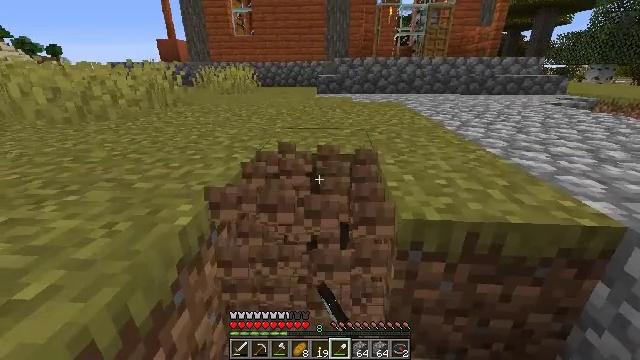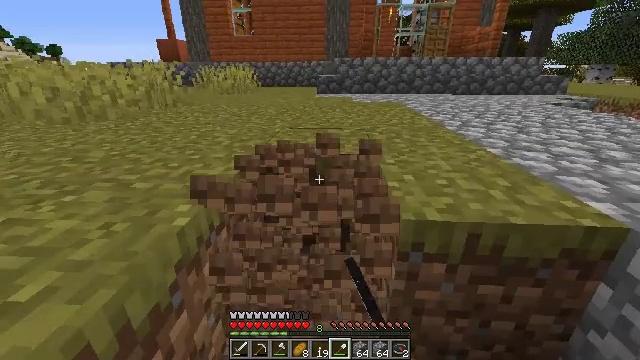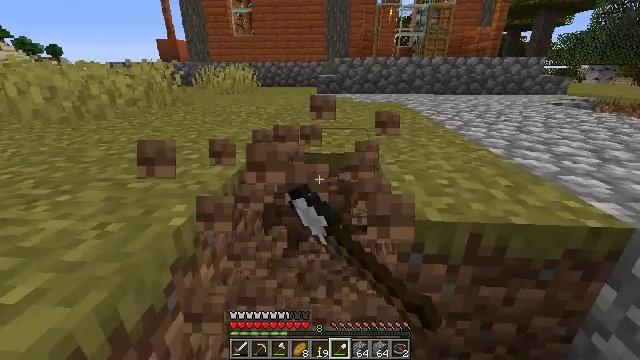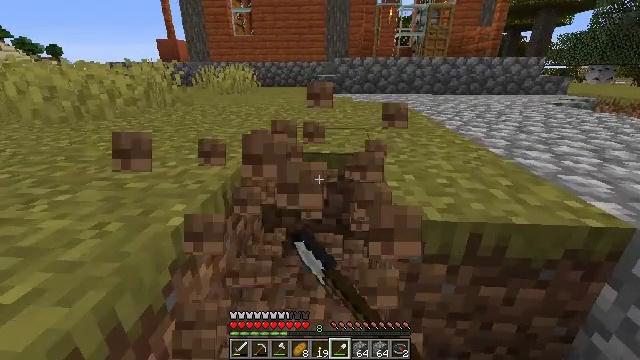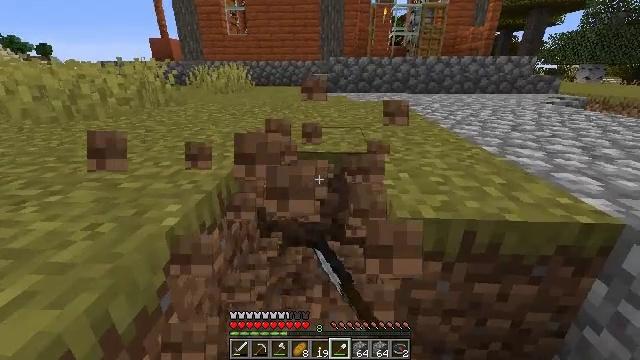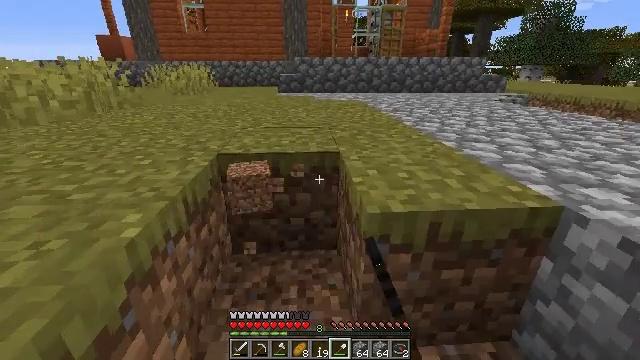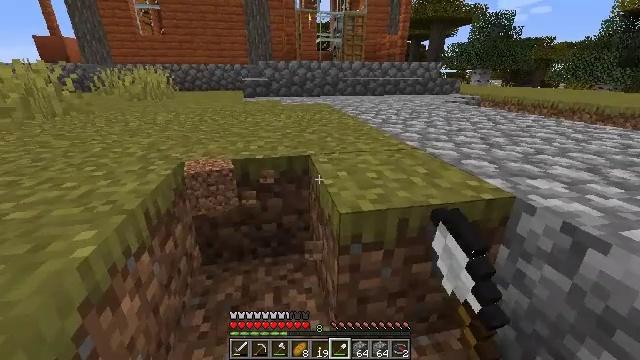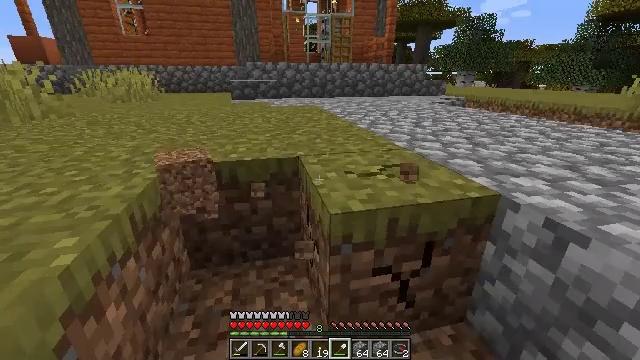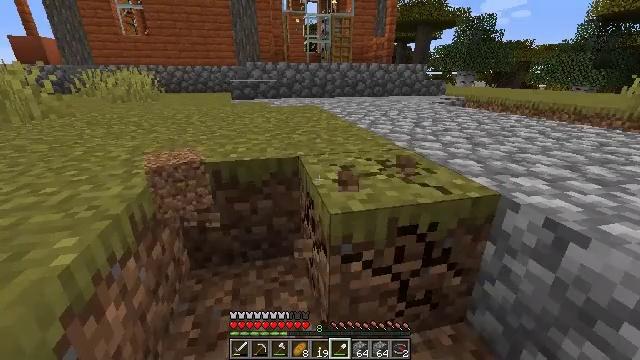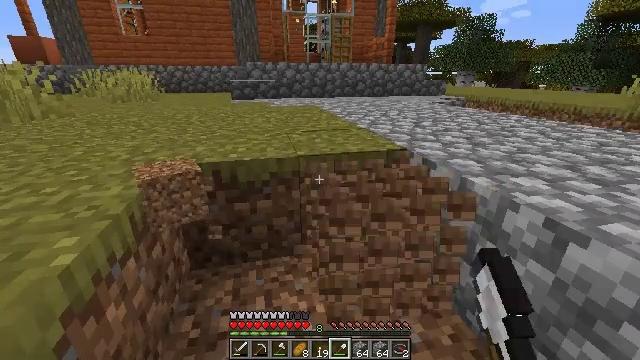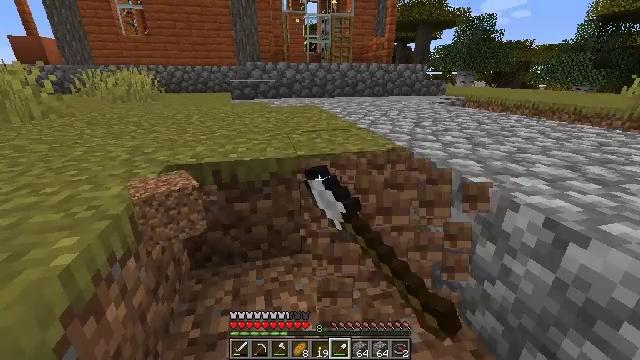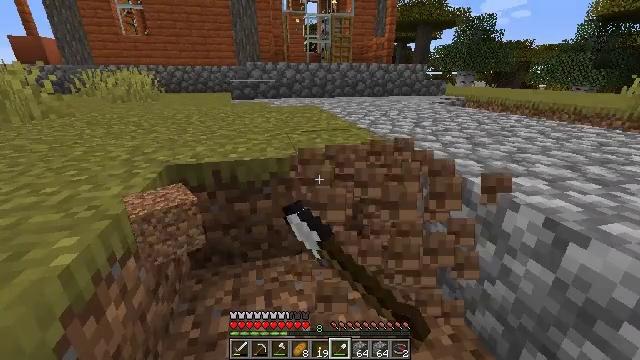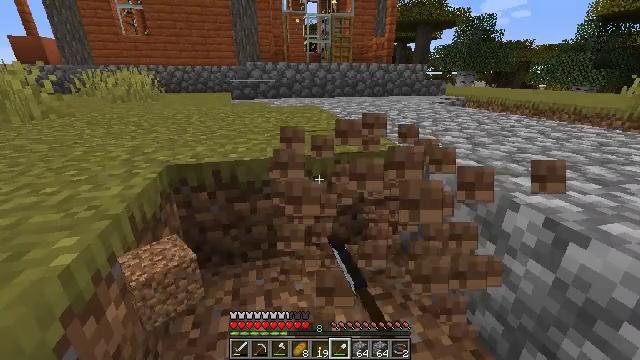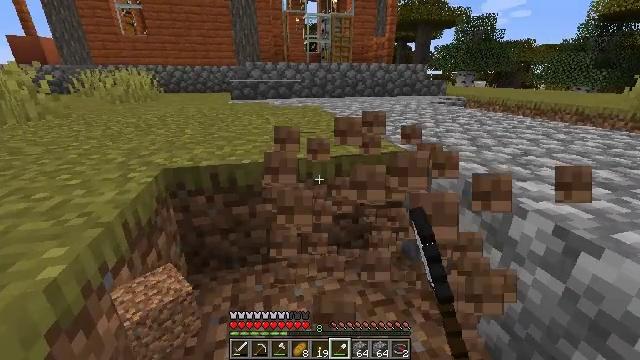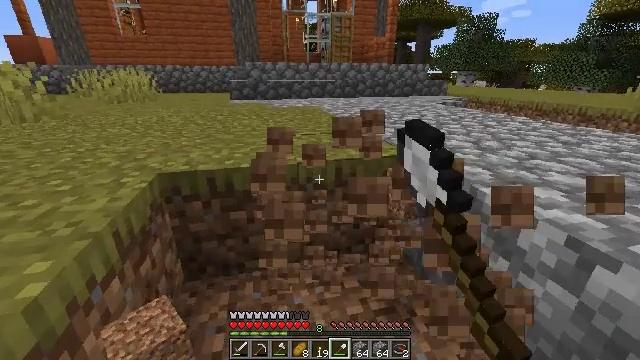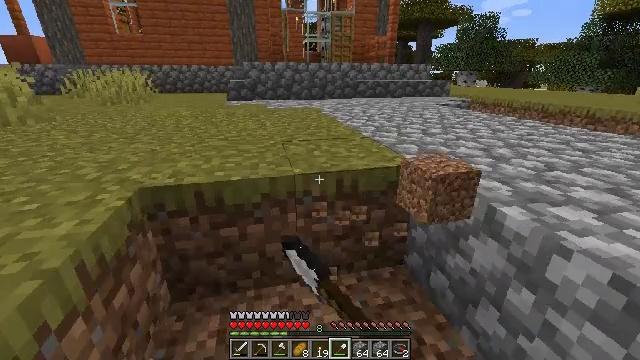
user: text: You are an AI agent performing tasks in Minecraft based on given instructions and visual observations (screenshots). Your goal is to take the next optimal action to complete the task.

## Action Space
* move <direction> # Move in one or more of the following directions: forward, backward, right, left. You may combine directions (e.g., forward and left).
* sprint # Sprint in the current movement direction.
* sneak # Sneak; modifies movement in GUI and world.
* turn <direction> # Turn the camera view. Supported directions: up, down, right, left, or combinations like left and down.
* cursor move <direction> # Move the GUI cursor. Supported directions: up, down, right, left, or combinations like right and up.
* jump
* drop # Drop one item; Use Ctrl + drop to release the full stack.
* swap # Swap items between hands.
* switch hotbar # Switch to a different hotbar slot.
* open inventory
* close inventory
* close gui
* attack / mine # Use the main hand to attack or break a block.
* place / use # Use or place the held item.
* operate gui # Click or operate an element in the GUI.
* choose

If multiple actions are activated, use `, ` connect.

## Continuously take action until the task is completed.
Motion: motion action
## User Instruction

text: Break the grass block.
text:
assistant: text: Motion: attack / mine
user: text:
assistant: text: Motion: attack / mine
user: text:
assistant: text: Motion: attack / mine
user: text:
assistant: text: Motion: turn right, attack / mine
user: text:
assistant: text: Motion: turn right, attack / mine
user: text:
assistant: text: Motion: turn right, attack / mine
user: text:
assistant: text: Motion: turn right, attack / mine
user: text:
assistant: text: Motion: attack / mine
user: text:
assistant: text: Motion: attack / mine
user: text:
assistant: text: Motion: attack / mine
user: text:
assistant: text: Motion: attack / mine
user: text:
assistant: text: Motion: attack / mine
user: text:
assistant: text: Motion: move forward, attack / mine
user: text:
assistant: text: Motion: move forward, attack / mine
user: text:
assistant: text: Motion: move forward, attack / mine
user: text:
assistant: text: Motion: move forward, attack / mine
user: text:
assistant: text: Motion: attack / mine
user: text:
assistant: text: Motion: attack / mine
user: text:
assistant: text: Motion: attack / mine
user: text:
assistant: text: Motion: attack / mine
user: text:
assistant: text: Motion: attack / mine
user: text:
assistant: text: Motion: attack / mine
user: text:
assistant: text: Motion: turn left and down, attack / mine
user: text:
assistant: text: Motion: turn left, attack / mine
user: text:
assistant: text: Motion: turn left, attack / mine
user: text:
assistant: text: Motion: attack / mine
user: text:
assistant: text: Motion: attack / mine
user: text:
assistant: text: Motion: move forward, attack / mine
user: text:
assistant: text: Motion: move forward, attack / mine
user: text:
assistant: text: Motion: move forward, attack / mine